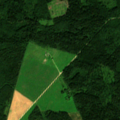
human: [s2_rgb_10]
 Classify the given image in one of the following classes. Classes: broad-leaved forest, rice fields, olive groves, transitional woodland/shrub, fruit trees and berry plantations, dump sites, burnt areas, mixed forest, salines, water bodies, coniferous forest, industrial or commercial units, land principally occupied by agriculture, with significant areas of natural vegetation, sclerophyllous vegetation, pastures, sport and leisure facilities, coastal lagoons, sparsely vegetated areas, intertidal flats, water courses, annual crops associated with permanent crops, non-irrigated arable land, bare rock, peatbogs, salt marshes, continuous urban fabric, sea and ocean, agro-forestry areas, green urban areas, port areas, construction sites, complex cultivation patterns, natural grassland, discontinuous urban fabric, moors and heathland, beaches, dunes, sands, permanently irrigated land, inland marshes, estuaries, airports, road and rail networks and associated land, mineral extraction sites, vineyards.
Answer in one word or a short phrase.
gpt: non-irrigated arable land, broad-leaved forest, coniferous forest, mixed forest, transitional woodland/shrub